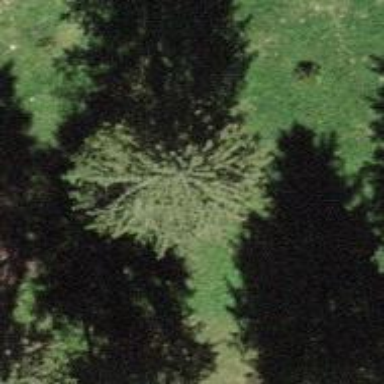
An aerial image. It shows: Single tag "natural: tree."